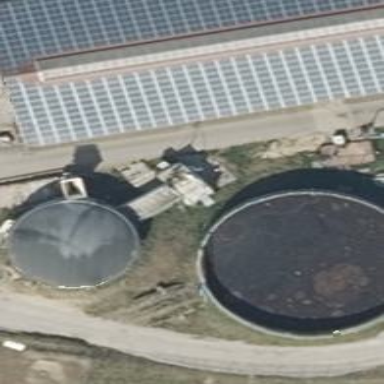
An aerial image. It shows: Slurry tank building.